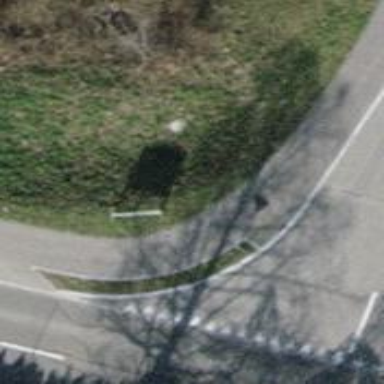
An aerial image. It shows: Asphalt sidewalk along the footway.